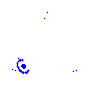
Particle: electron